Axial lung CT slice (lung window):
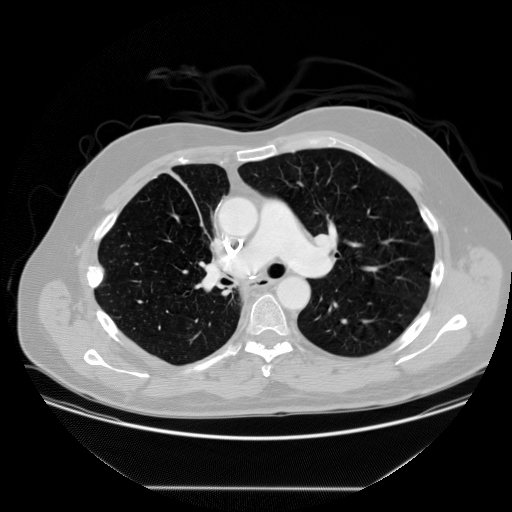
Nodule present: no